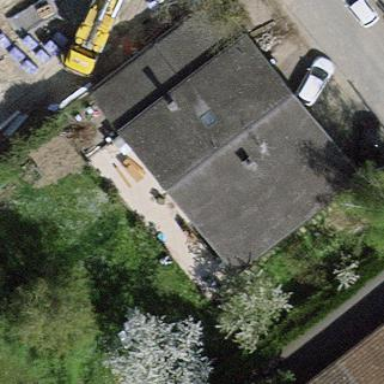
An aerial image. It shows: Garden enclosed by fence.